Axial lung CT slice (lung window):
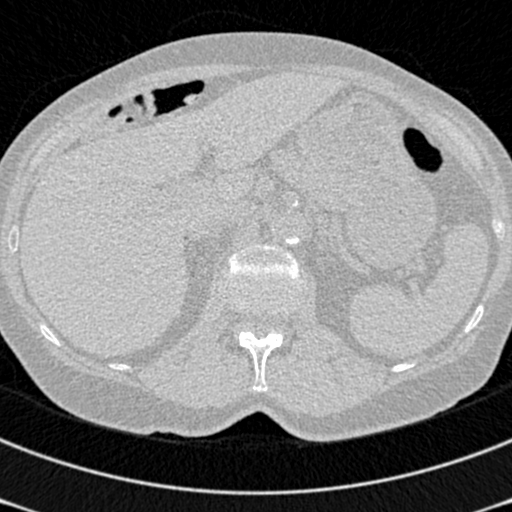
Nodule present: no